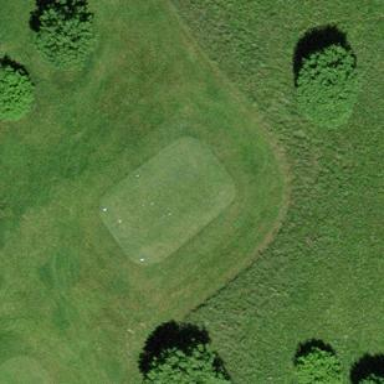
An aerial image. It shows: Grassy area designated as golf tee.